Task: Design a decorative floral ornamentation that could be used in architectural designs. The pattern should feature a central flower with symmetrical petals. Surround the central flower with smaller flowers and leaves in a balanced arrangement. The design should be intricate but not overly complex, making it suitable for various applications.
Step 100:
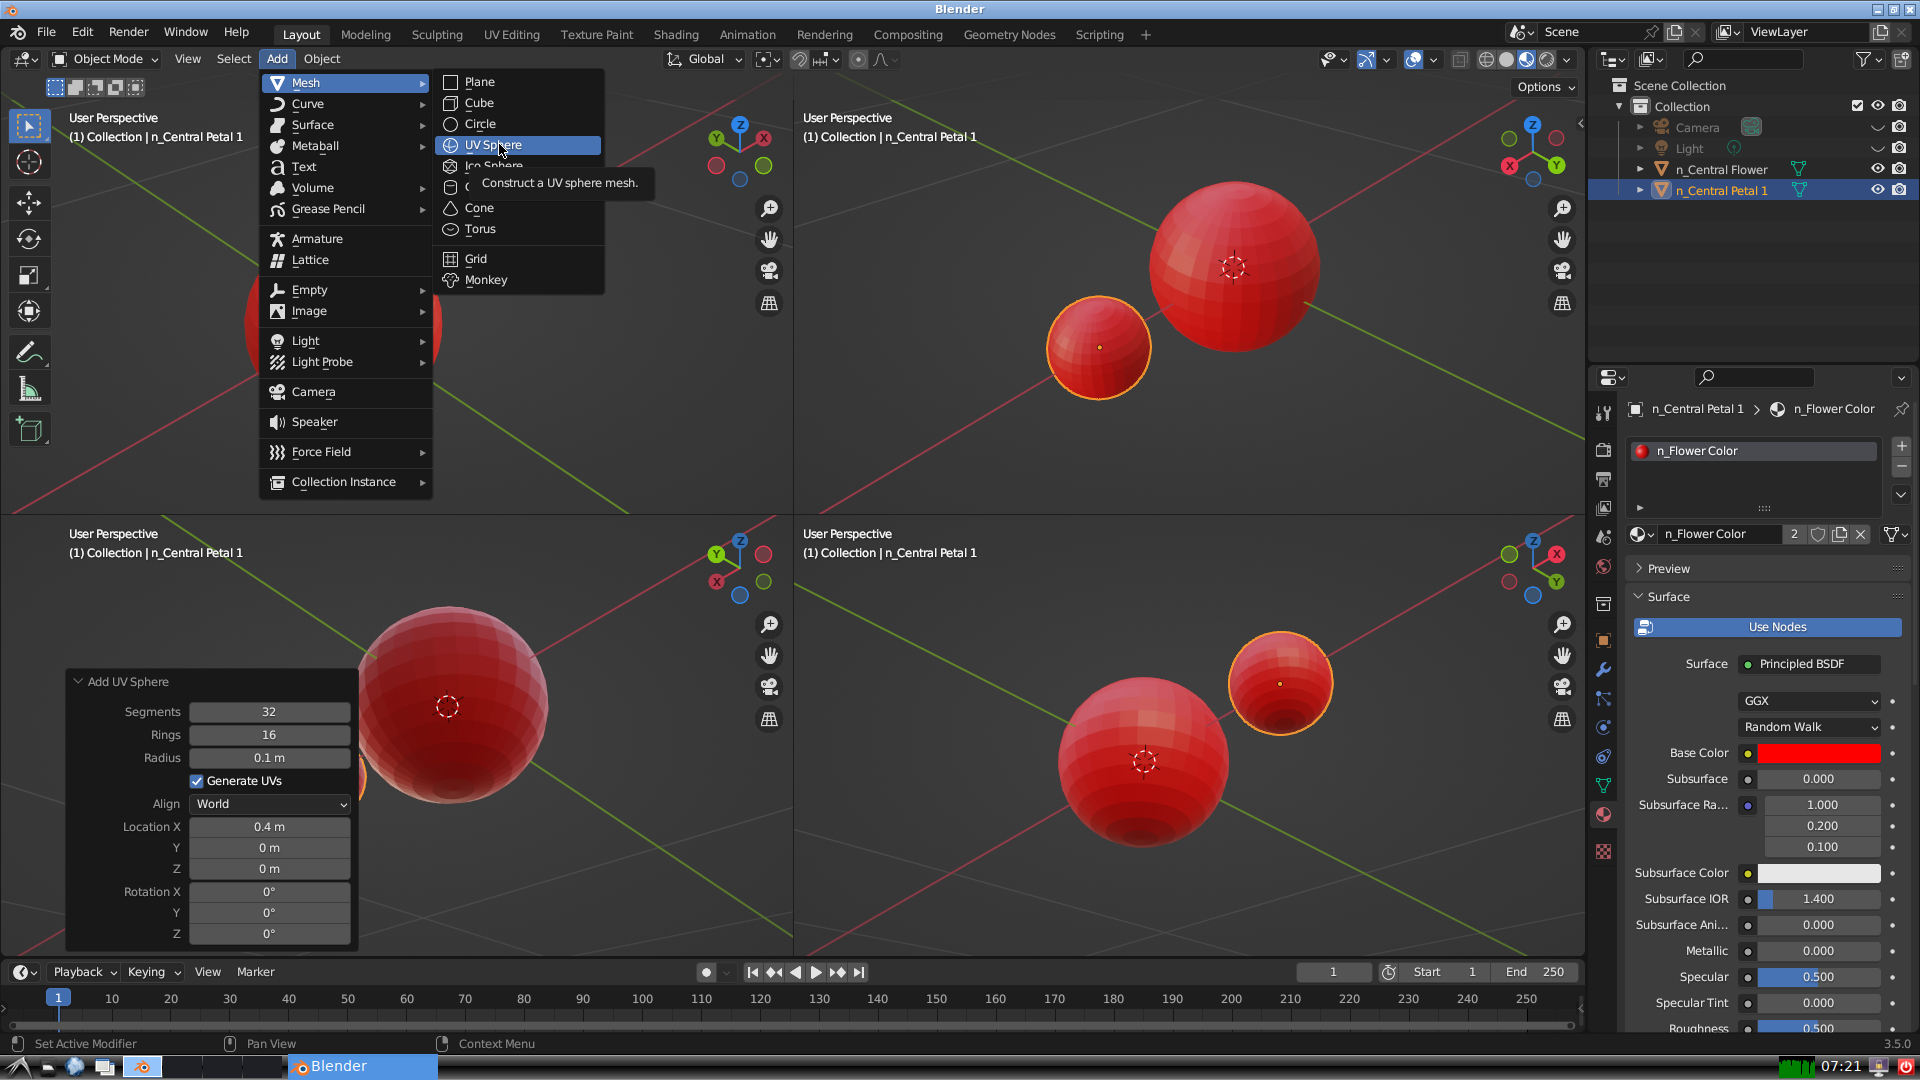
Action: click: no